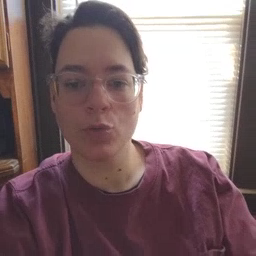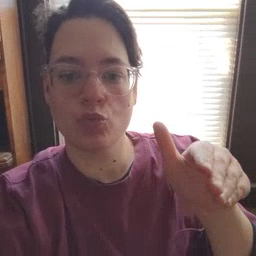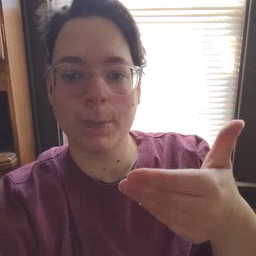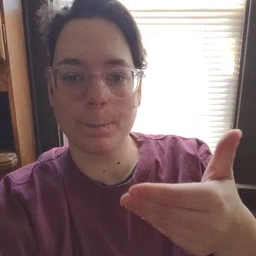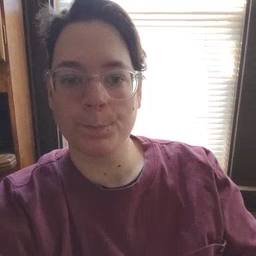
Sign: room